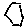
Label: hexagon